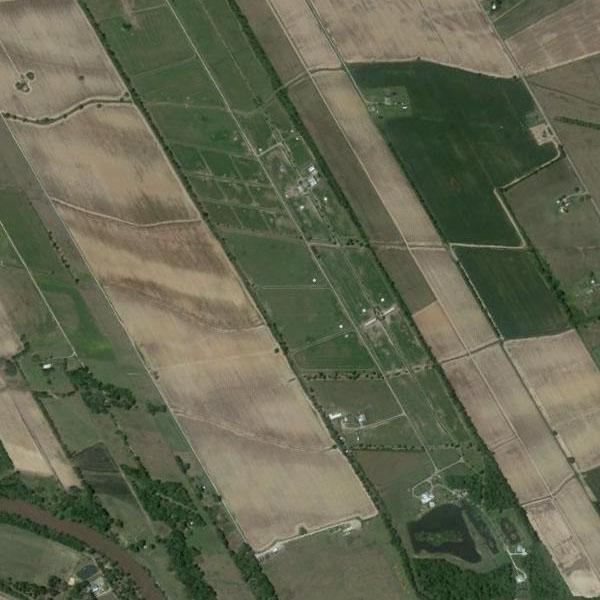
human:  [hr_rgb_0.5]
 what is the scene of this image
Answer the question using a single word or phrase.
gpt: farmland